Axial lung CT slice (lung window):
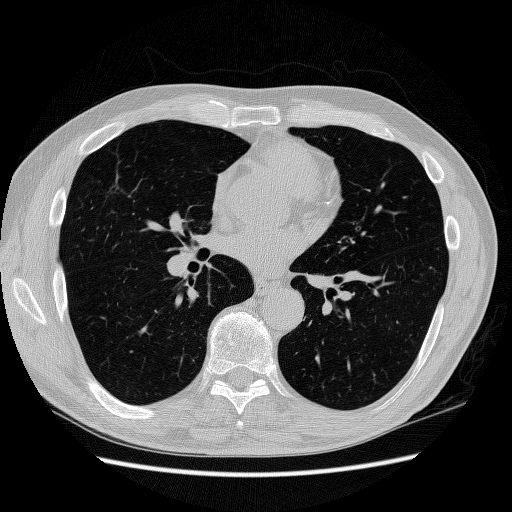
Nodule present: no